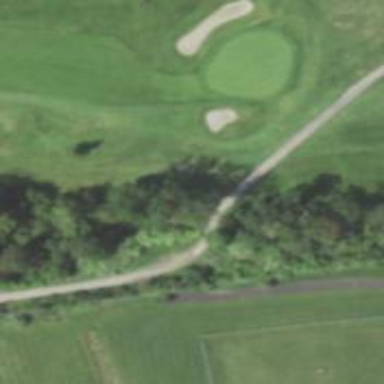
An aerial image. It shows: Golf tee.